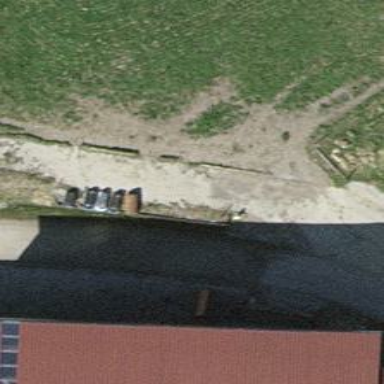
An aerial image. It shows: Gate.